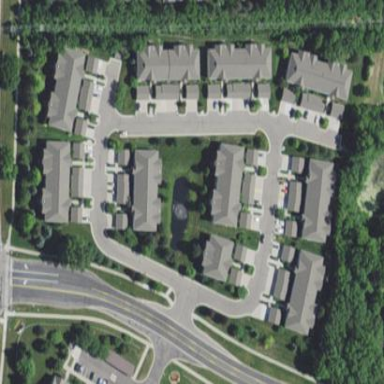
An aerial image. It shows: Condominium within residential area.